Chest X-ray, AP view. Patient: 34 years old, sex M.
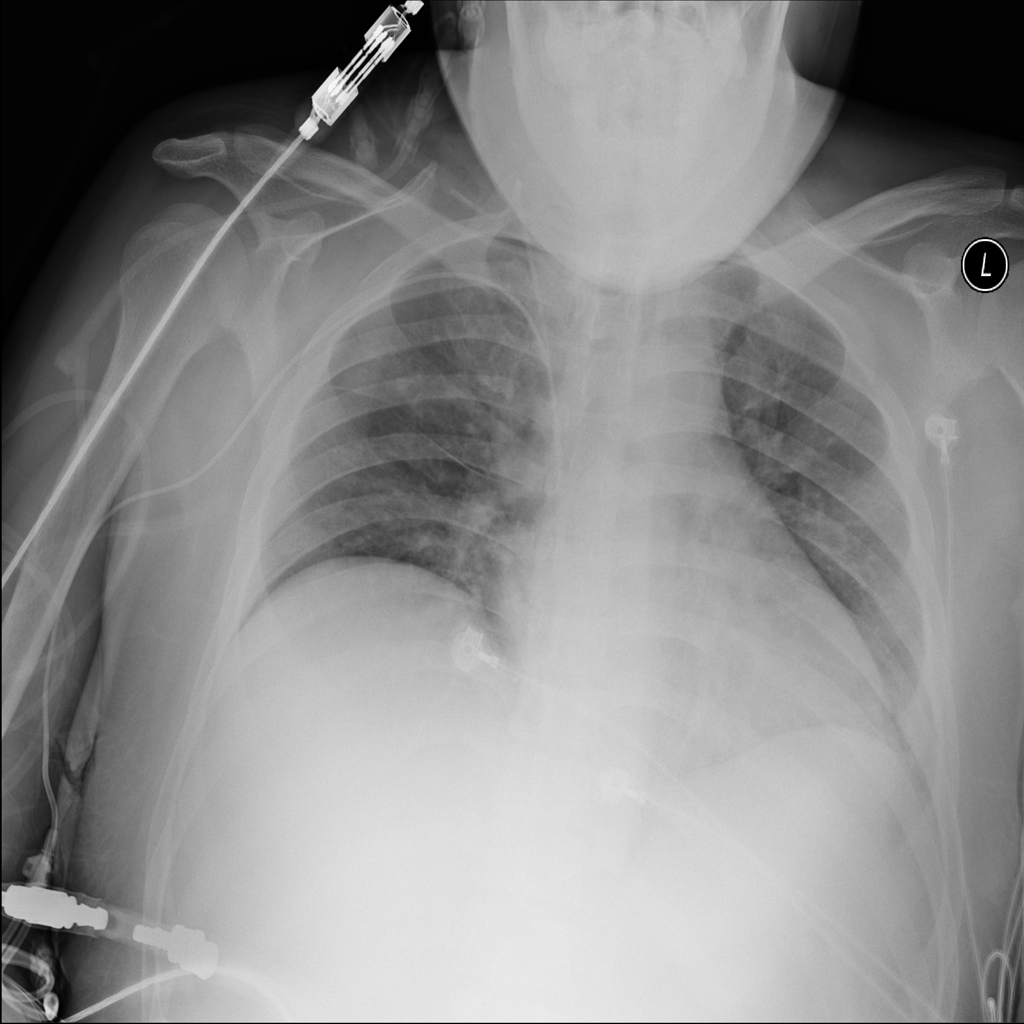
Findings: Infiltration